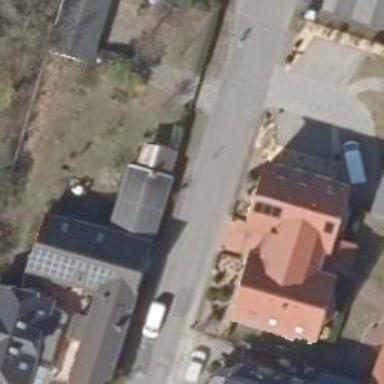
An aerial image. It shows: Residential road with parallel parking on the left side. The road surface is asphalt.